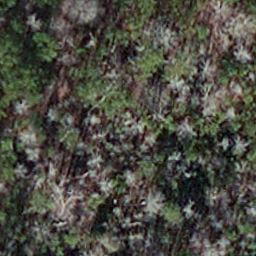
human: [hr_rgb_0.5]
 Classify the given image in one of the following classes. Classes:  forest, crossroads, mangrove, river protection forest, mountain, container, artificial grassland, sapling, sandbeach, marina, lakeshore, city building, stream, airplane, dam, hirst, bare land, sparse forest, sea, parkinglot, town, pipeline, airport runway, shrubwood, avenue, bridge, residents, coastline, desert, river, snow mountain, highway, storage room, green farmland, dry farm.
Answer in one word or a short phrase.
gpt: sapling